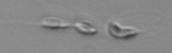
Label: Dinobryon